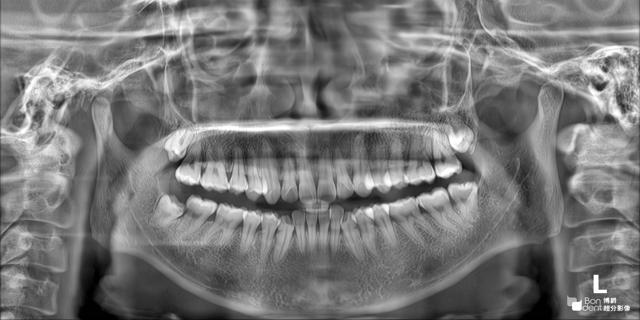
adult